Interaction volume radius: 5 \u00c5
Interaction volume height: 35 \u00c5
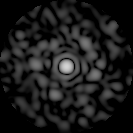
Disorder parameter: 0.865